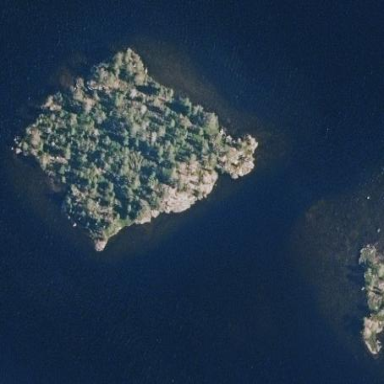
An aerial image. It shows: Islet.